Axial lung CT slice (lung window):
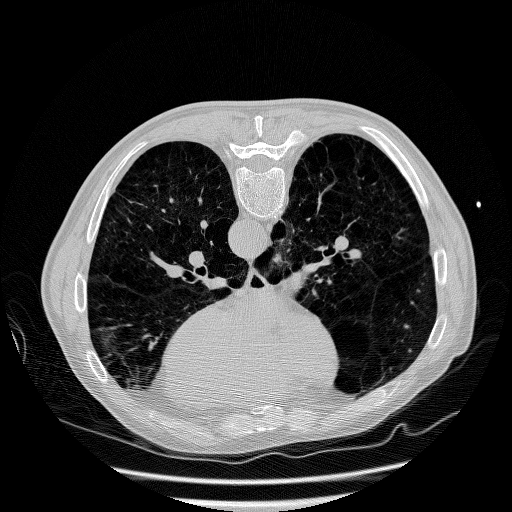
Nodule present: no